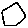
Label: hexagon